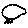
Label: bird